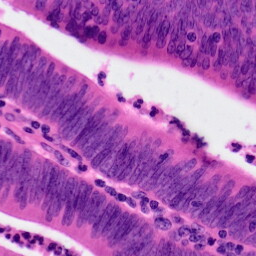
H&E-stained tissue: Colon